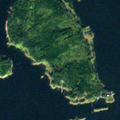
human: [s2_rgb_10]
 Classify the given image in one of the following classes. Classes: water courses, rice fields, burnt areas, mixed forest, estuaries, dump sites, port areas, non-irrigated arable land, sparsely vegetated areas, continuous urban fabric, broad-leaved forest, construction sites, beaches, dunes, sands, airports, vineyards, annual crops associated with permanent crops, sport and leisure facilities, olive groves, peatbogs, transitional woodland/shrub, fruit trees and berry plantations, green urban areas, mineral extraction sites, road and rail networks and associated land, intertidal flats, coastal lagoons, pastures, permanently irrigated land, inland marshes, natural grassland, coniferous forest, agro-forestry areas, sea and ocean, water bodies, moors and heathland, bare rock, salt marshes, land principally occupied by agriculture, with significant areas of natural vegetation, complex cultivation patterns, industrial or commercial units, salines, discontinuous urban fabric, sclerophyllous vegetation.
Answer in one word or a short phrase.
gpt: coniferous forest, sea and ocean